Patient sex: M
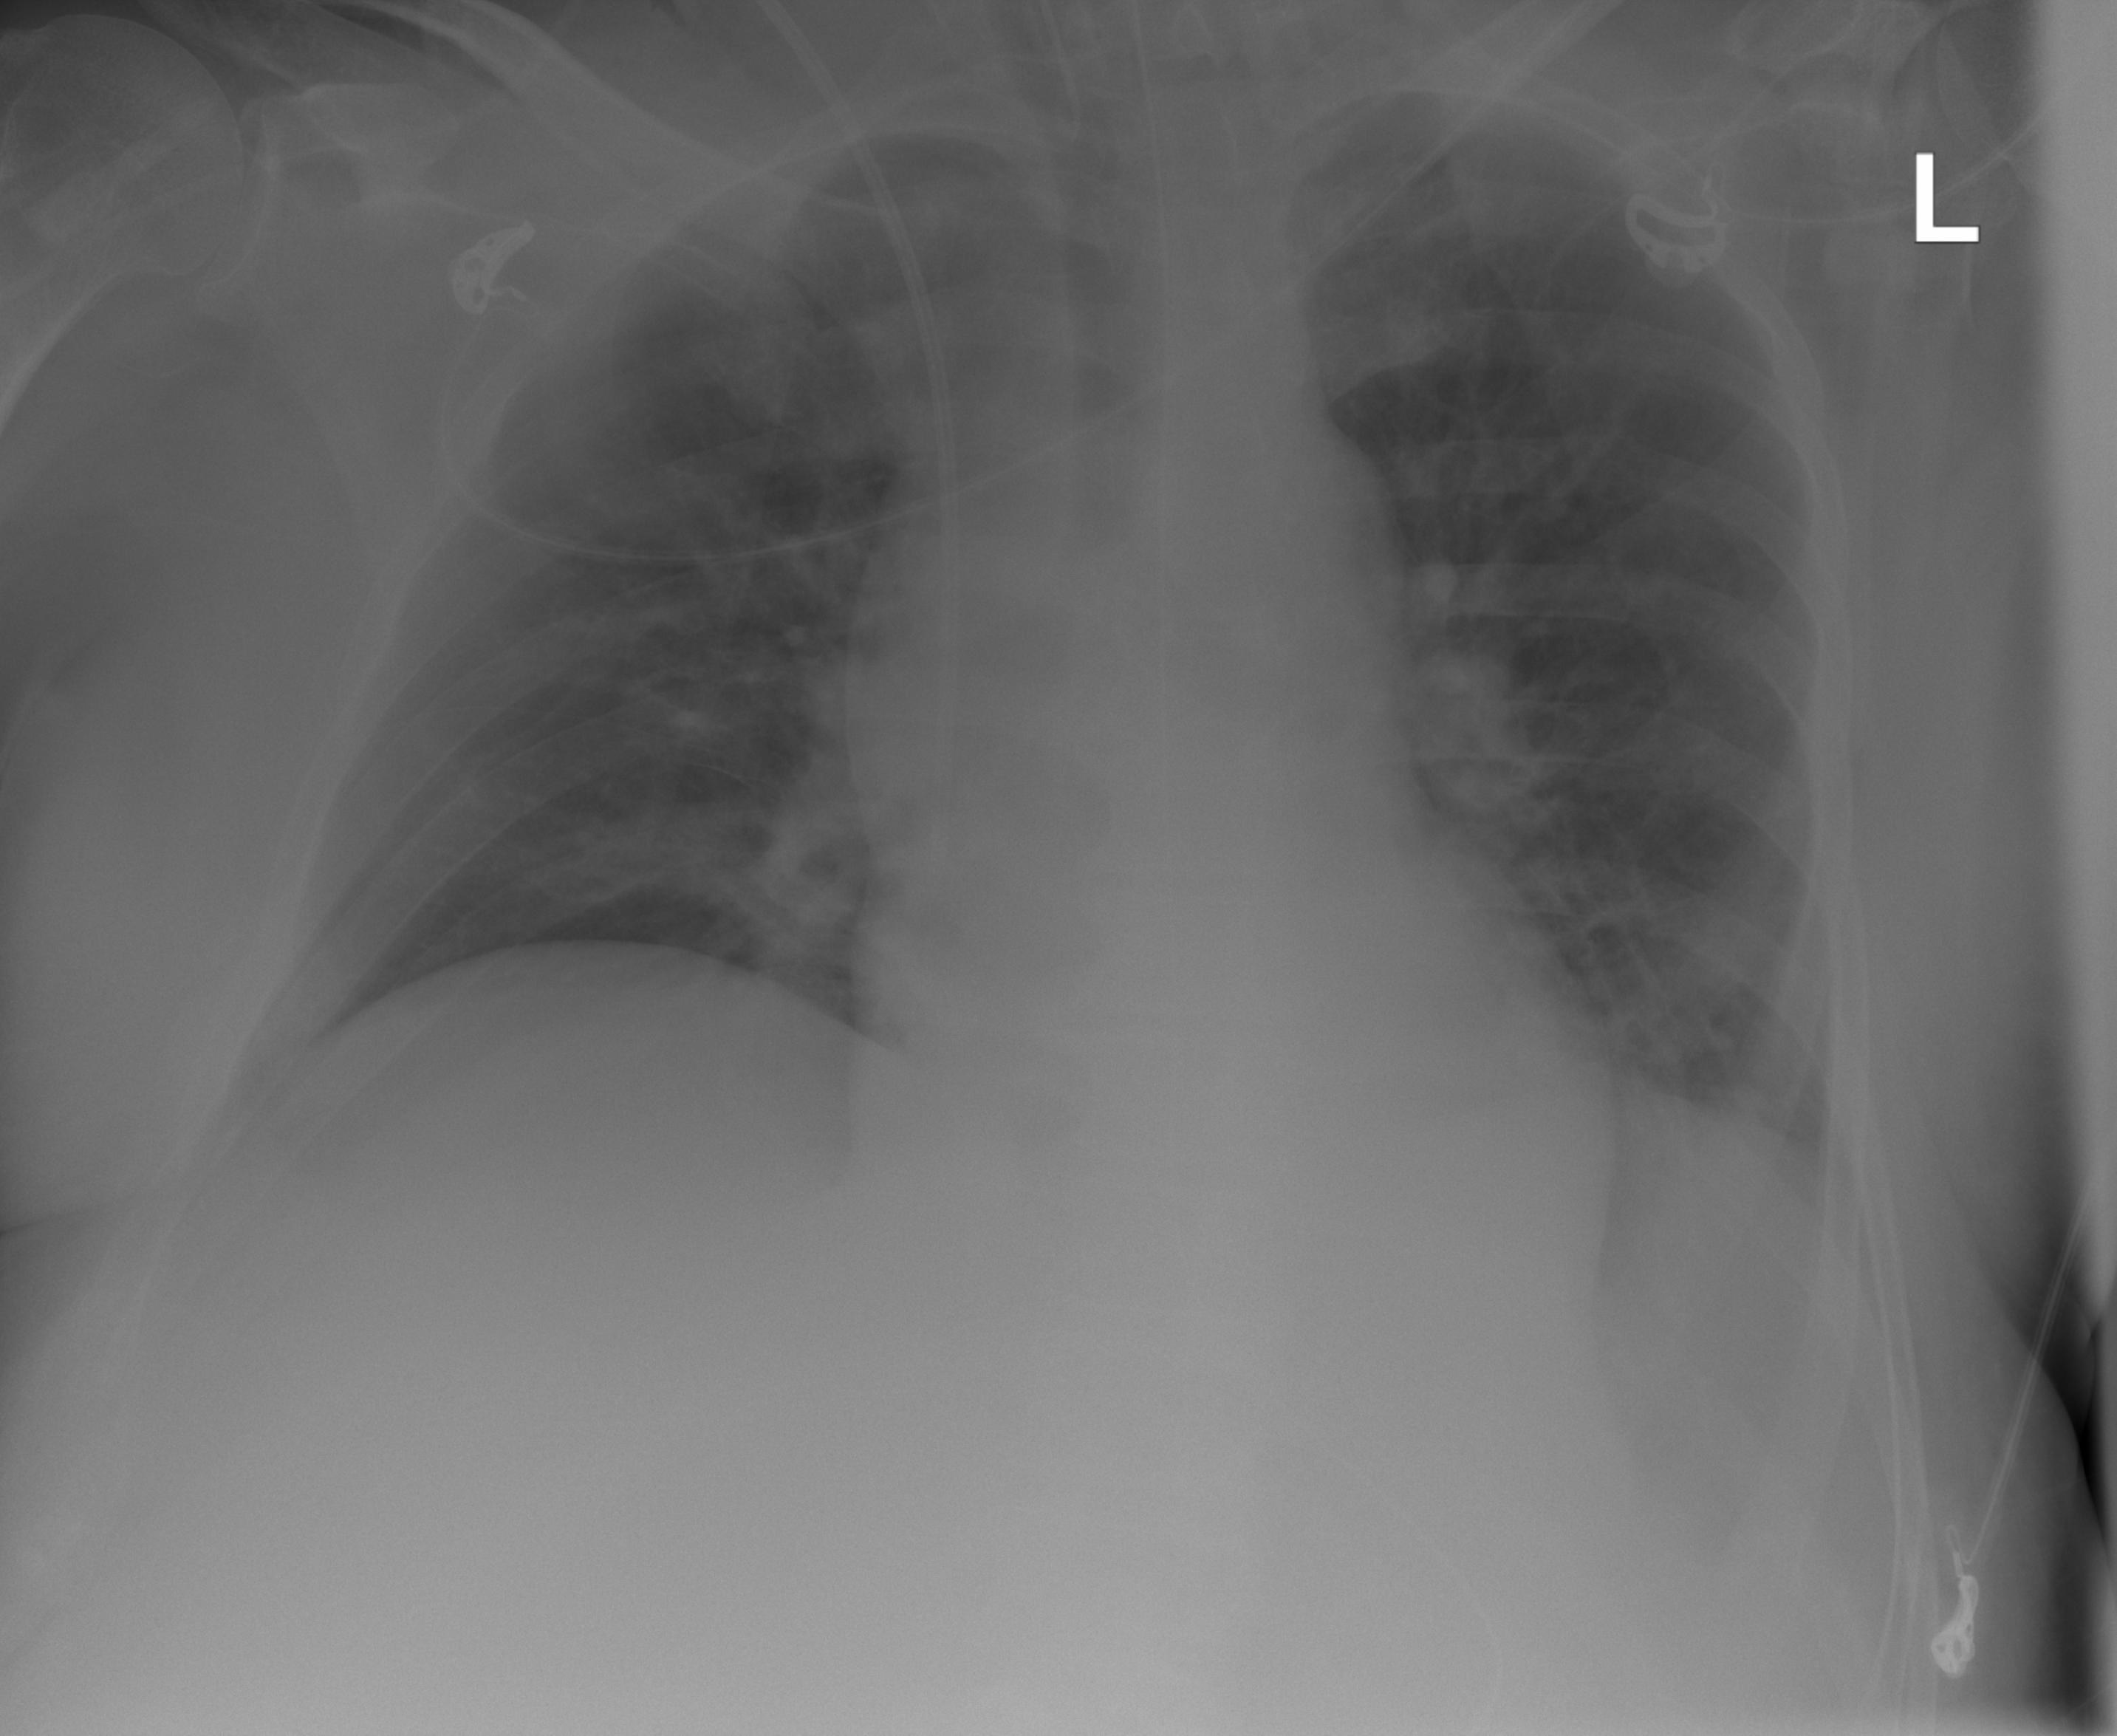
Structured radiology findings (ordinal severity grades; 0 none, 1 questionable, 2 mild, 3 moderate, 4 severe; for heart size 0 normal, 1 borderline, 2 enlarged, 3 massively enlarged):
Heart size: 0
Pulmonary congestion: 0
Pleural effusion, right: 0
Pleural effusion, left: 0
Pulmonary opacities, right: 0
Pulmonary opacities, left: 1
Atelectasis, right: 0
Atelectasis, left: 0